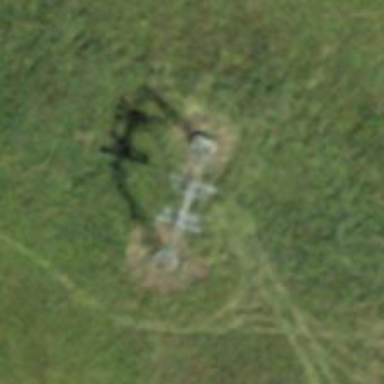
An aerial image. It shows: Pylon used for aerialway.